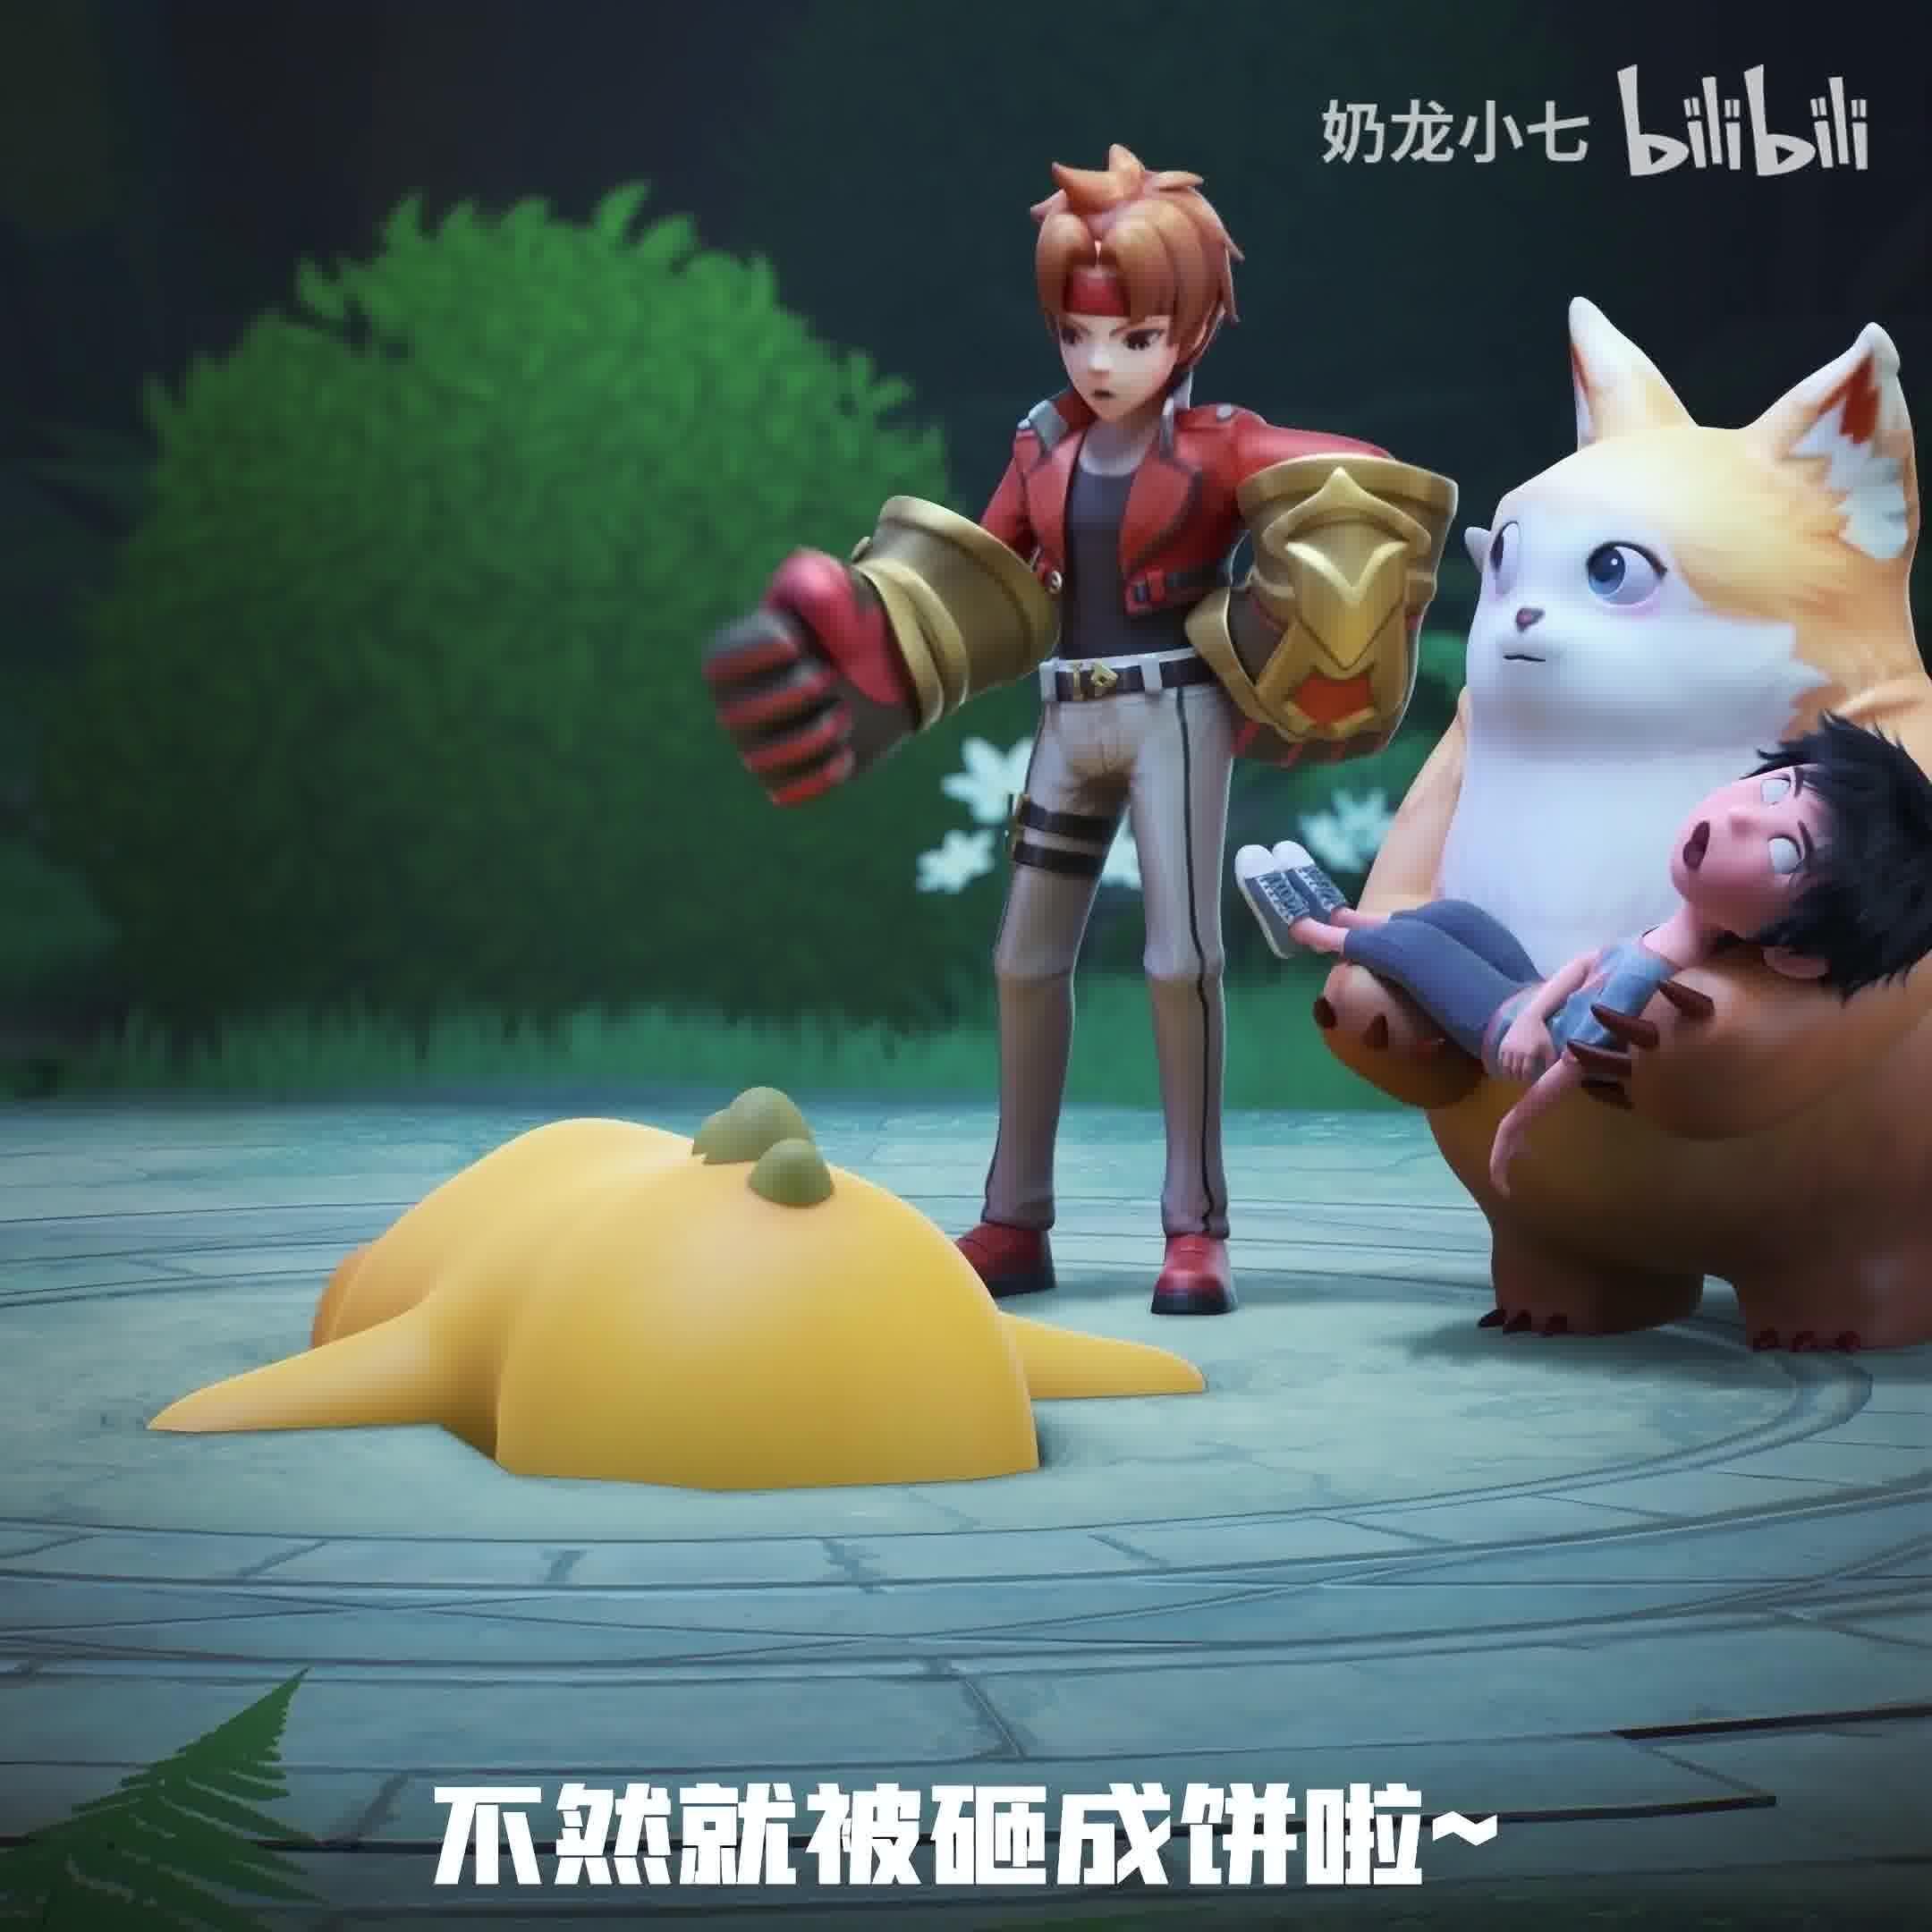
Label: nailong